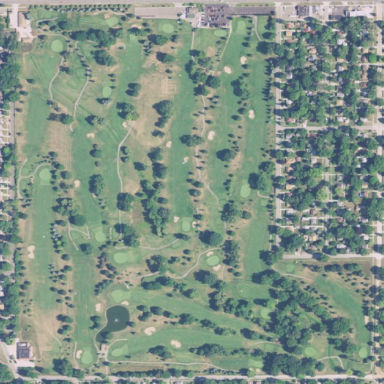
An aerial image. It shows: Golf course.